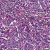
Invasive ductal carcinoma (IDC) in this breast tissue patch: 1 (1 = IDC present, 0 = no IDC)